Interaction volume radius: 5 \u00c5
Interaction volume height: 25 \u00c5
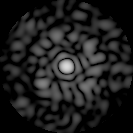
Disorder parameter: 0.8226